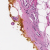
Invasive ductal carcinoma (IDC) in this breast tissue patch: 0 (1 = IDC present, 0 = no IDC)